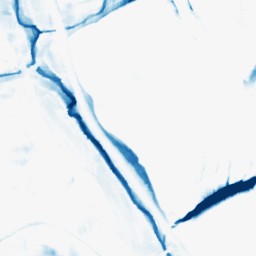
Category: morphological
Decomposition family: morphological_square
Decomposition parameters: operation: closing
size: 20
Upsampling method: bilinear
Upsampling parameters: scale: 2
Upsampling scale: 2